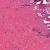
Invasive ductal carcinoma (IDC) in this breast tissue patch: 0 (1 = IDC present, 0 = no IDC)